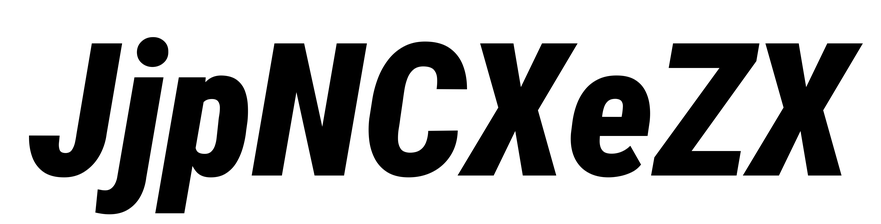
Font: Roboto-Italic_Condensed_Black_Italic